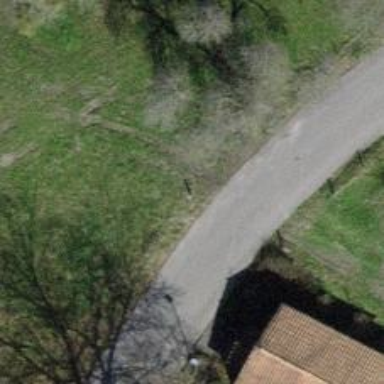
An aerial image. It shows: Unclassified road with paved surface.